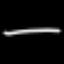
Label: line